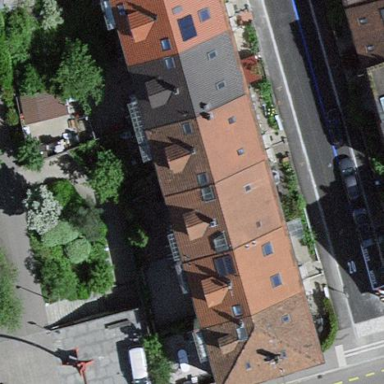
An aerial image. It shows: Terrace building.